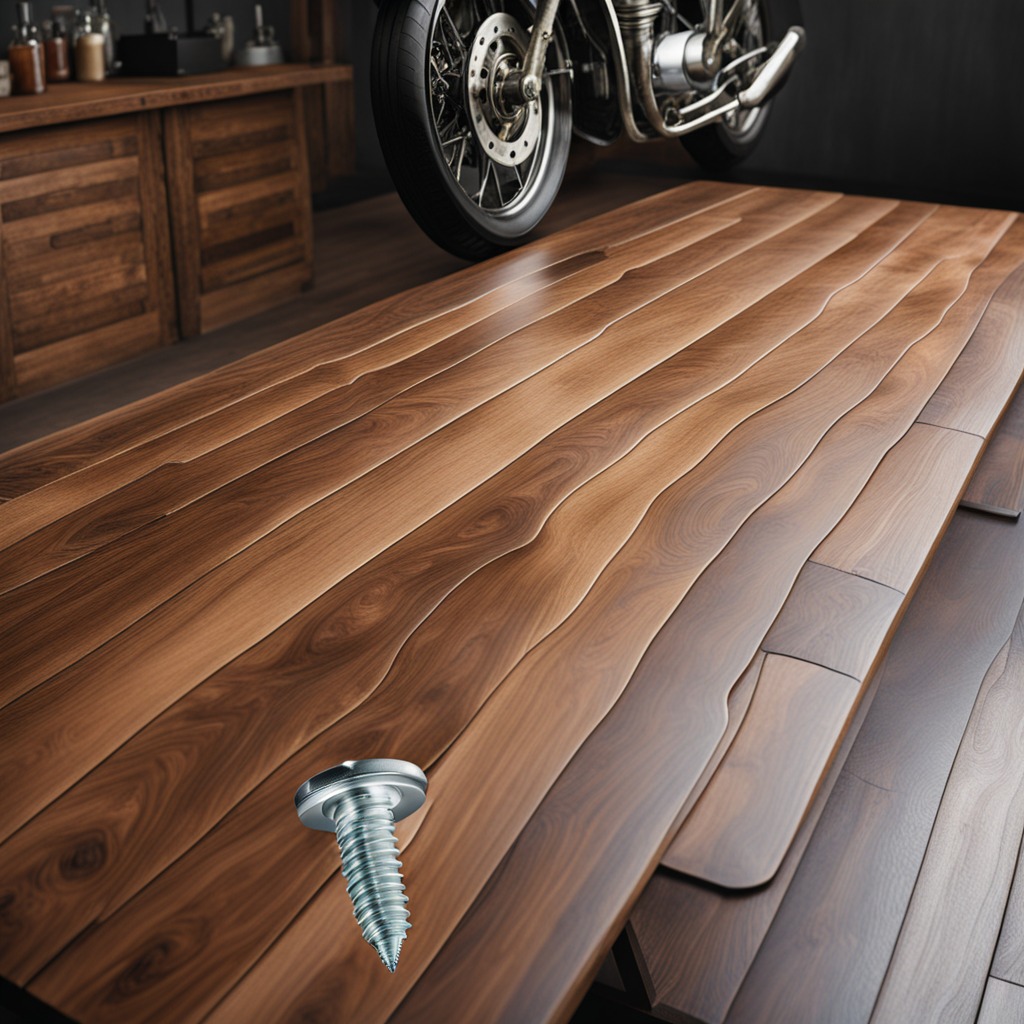
A metal screw is lying on the oil-spilled wooden table in a vintage motorcycle garage.